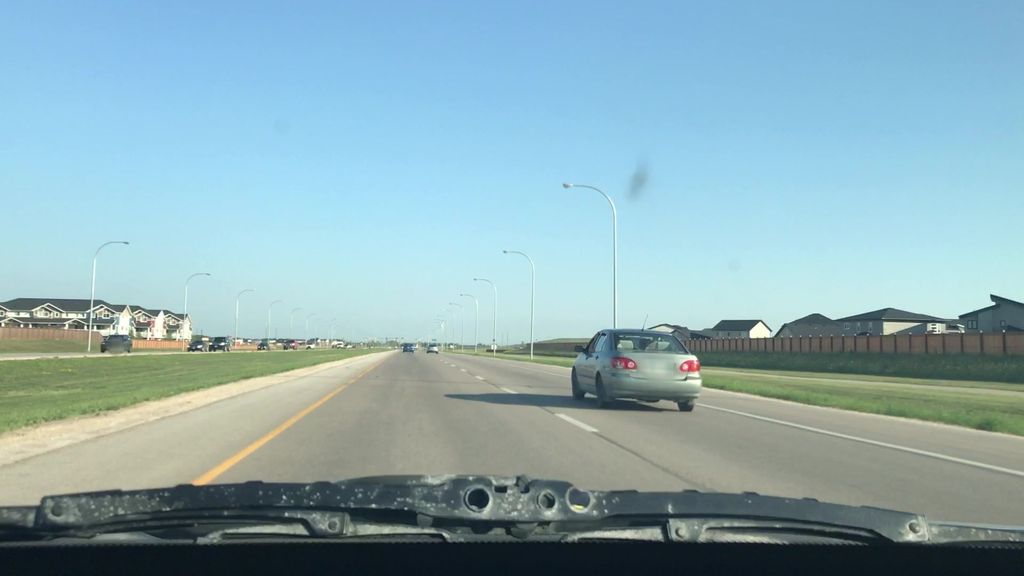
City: winnipeg